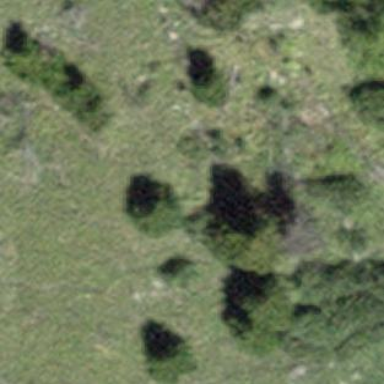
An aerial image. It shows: Forest area.